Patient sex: M
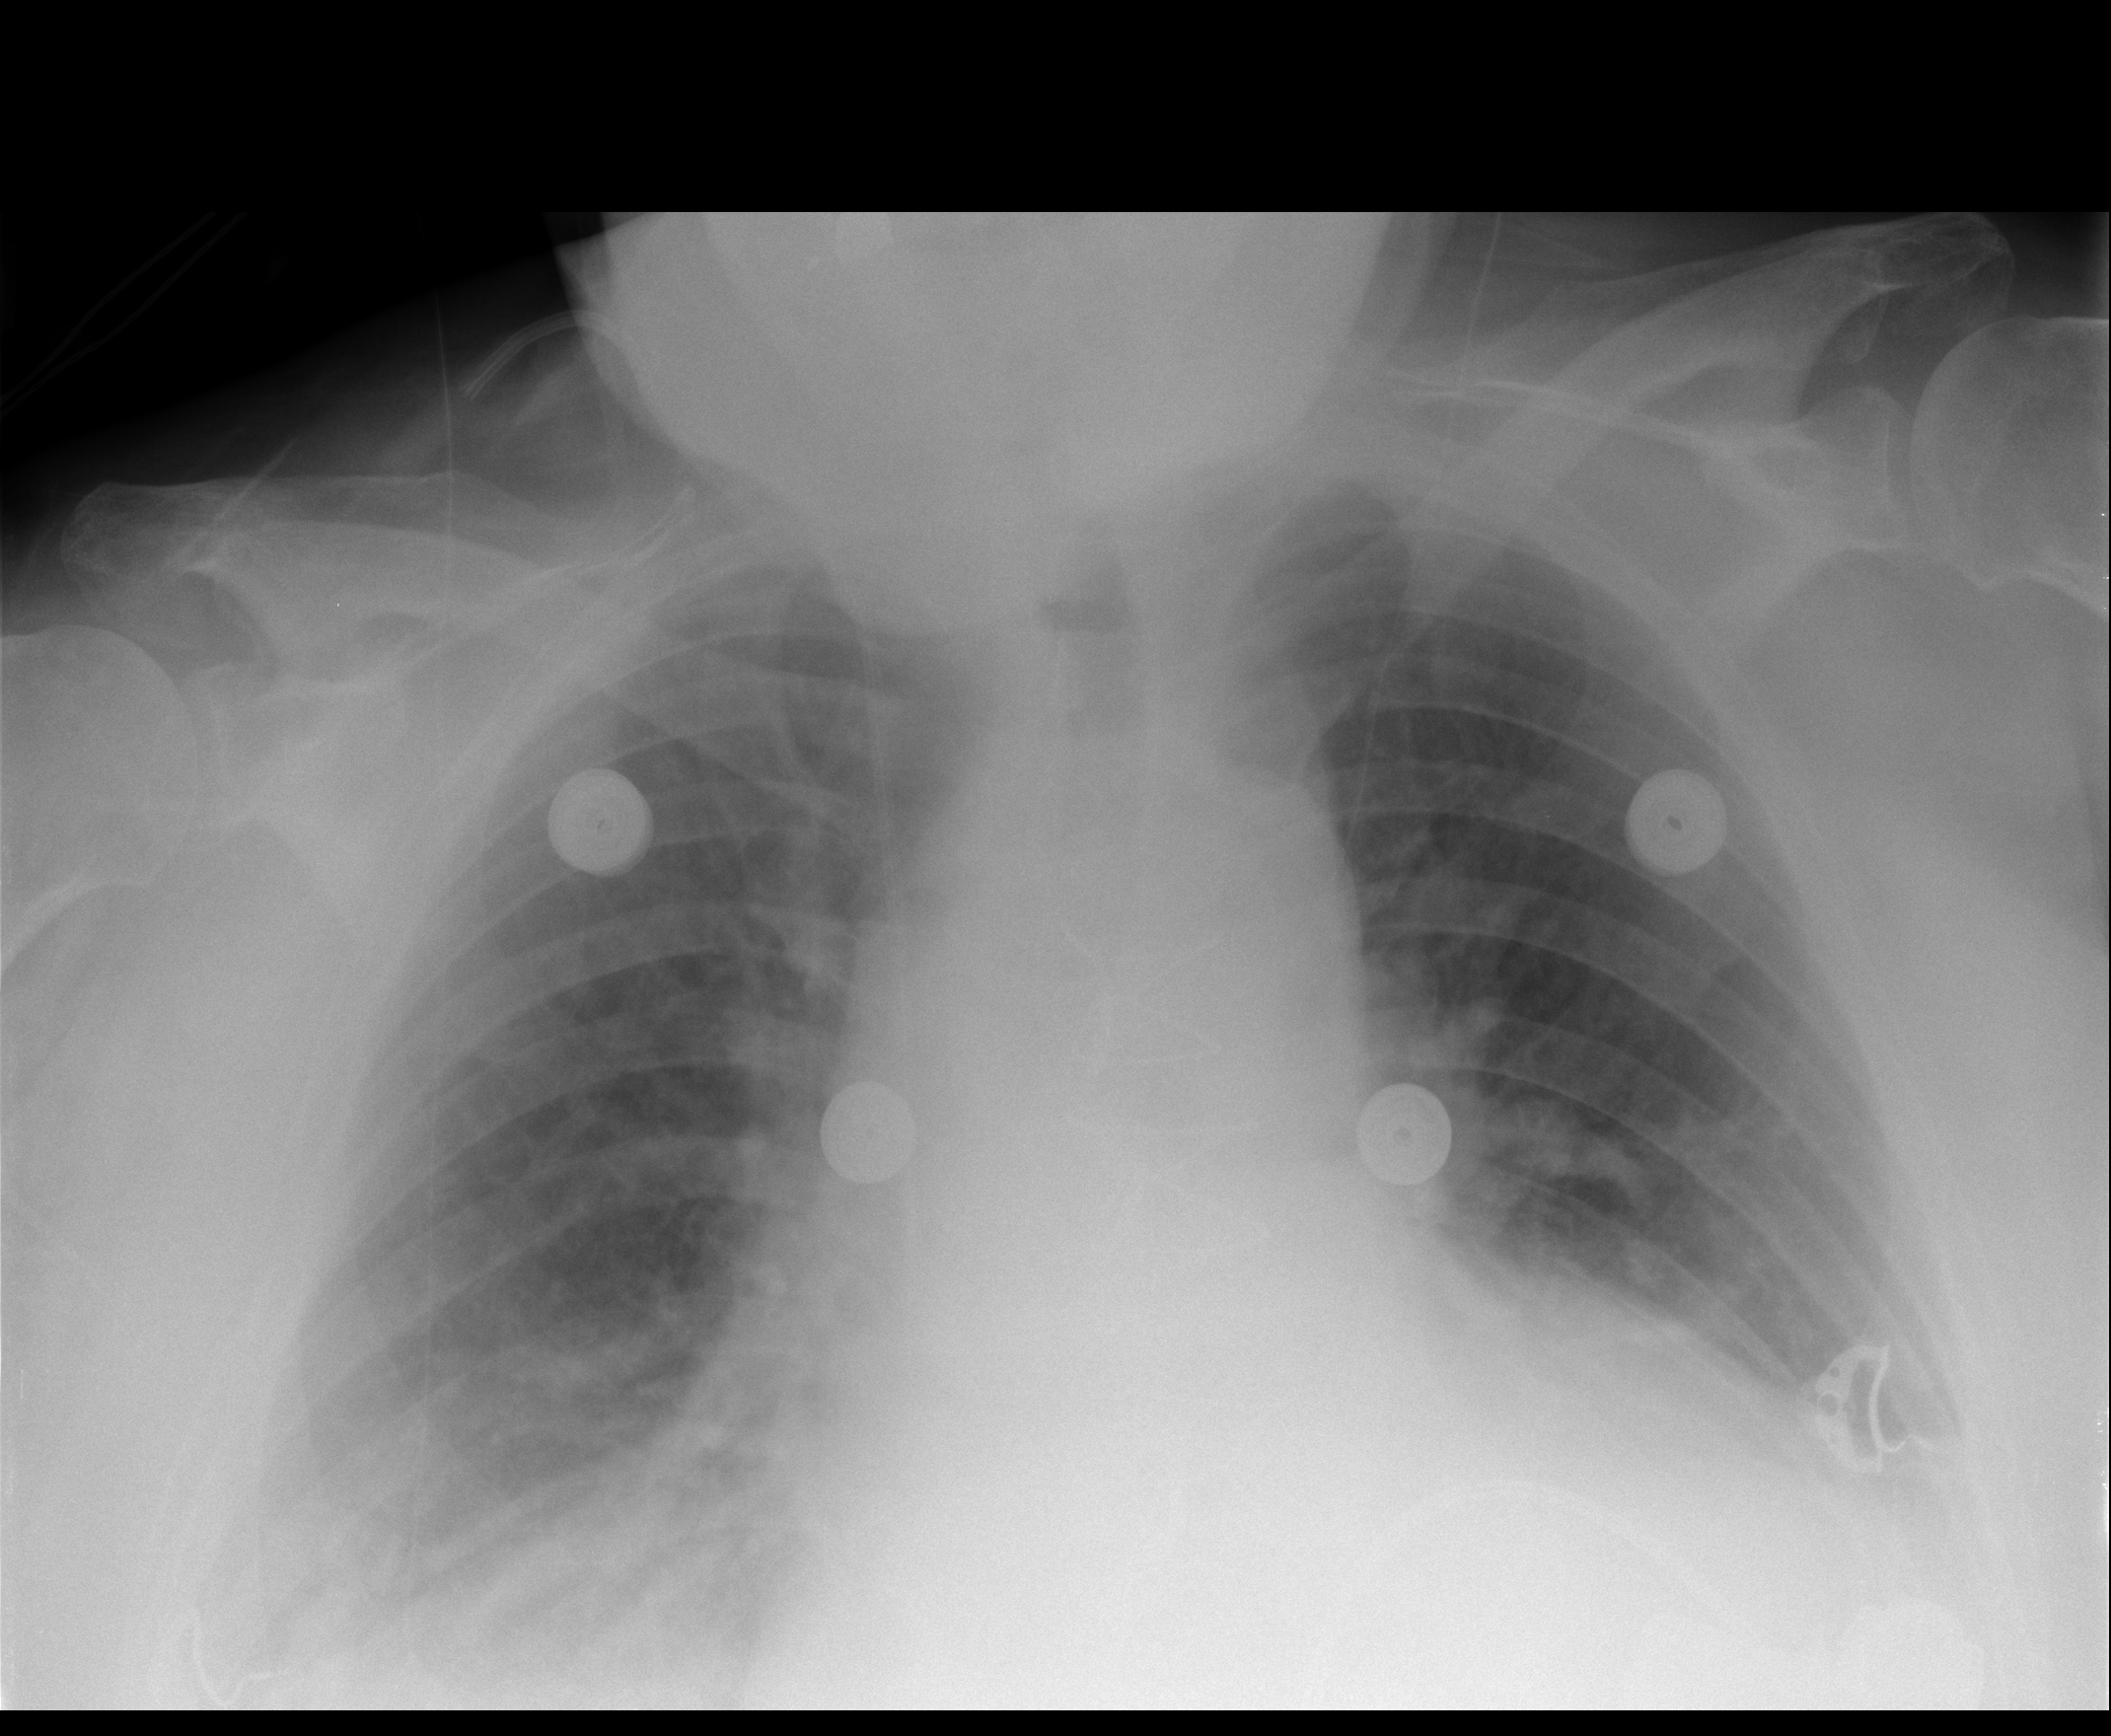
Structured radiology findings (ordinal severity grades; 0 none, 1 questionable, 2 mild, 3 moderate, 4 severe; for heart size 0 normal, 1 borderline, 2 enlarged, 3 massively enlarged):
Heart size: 2
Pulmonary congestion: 3
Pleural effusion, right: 3
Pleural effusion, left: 2
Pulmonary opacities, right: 2
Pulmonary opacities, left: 2
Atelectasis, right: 2
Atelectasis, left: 2